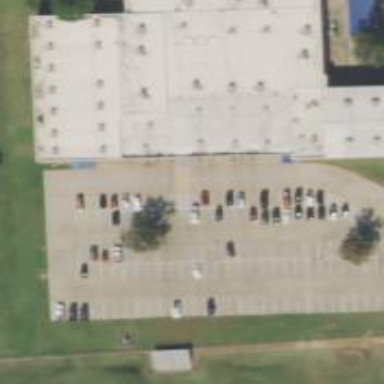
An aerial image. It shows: Parking space.